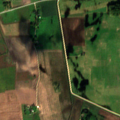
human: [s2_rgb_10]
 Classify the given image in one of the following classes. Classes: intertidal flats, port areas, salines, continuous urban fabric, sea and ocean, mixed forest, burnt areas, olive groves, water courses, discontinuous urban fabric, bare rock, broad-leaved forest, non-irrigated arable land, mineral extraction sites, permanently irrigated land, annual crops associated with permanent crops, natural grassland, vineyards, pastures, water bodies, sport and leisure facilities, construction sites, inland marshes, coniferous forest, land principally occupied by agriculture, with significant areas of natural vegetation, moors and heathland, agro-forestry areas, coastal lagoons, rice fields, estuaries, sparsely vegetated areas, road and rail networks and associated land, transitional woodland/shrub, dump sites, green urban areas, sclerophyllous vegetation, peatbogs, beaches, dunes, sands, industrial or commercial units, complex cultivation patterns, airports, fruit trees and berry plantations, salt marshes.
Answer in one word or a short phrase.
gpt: non-irrigated arable land, pastures, complex cultivation patterns